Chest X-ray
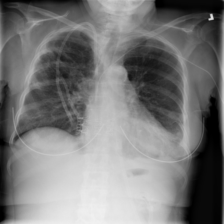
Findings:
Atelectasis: negative
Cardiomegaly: negative
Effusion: negative
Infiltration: positive
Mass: negative
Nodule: negative
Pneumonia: negative
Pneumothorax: negative
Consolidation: negative
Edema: negative
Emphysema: negative
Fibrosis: negative
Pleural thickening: negative
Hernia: negative